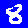
Digit: 8